Question: I have a situation where I want the user to dynamically add '<input>' rows when they want to enter a new item. As shown below, the user clicks the "Add Input Item" button and a new input element is added where the user may add text.

I'm trying to associate each input element value to the model '$scope.items' (an array) in 'app.js'. In my 'index.html', I load the '$scope.items' using an 'ng-repeat'.
What I do not understand is how I can get each input/row to automatically be added to & managed by the model defined as '$scope.items'.
'items'
The full code and runtime is on Plunker <URL>.
Snippet from 'index.html':
'''
<body ng-controller="MainCtrl">
<button ng-click="addInputItem()">+ Add Input Item</button>
<div ng-repeat="item in items">
<input ng-model="items" type="text" value="{{item}}" size="40">
</div>
<pre>items = {{items | json}}</pre>
</body>
'''
The 'app.js' code:
'''
var app = angular.module('plunker', []);
app.controller('MainCtrl', function($scope) {
$scope.items = ['First Item', 'Second Item'];
$scope.addInputItem = function() {
$scope.items.push('');
};
});
'''
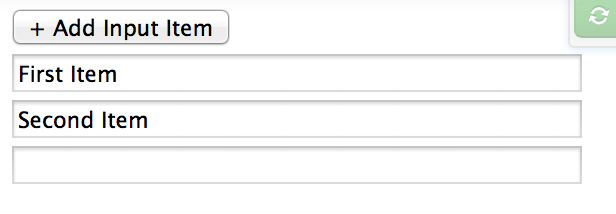
Answer: The first problem is with the binding on the input boxes. Due to the 'ng-repeat' surrounding the input box, each input box has an 'item' value available to bind to, and that is what your 'ng-model' should be. You shouldn't be assigning anything to the 'value' attribute.
'''
<input ng-model="item.value" type="text" size="40">
'''
Making that change will at least get the input boxes to display the items. But typing in the boxes won't update the underlying array. That's the second problem.
The 'ng-repeat' directive prototypically inherits the scope from your controller (read more about scope <URL>. Since your items are primitive strings, the elements in your 'ng-repeat' effectively get copies of the data from the controller, and typing in the boxes updates those copies, not the actual data in the controller.
To fix this, just make your items an array of objects instead of an array of strings.
'''
$scope.items = [
{value:'First Item'},
{value: 'Second Item'}
];
'''
Then you would bind your textboxes like this:
'''
<input ng-model="item.value" type="text" size="40">
'''
Here's a <URL> showing how it works.